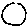
Label: moon